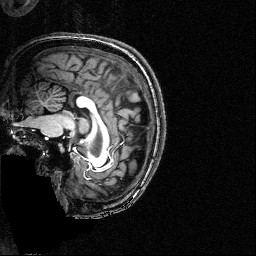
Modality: T1w
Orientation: sagittal
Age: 41
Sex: female
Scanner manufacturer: siemens
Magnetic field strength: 3 T
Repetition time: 2.5 s
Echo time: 0.00393 s